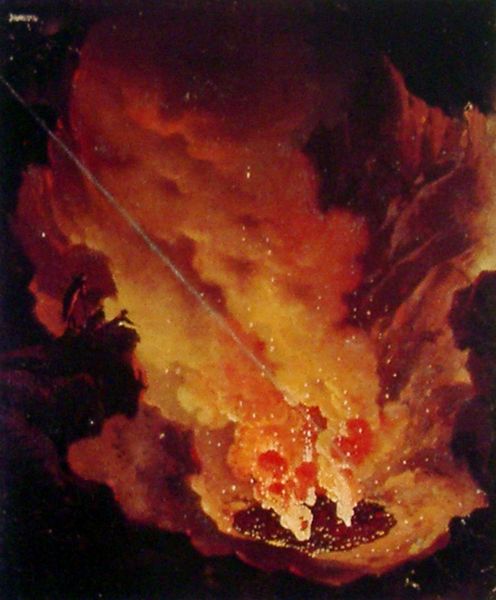
Titel: Ausbruch des Vesuv
Künstler: Michael Wutky
Standort: Wien
Institution: Kupferstichkabinett der Akademie der Bildenden Künste
Schlagwörter: berg, dunkel, felsen, feuer, gemälde, gewitter, schatten, umhang, weiß, wolken, gelb, landschaft, menschen, ocker, stadt, braun, hell, licht, nacht, orange, schwarz, szene, rot, wolke, malerei, stein, tod, öl, natur, qualm, rauch, dunkelheit, tal, beobachten, zuschauer, heiß, fels, gebirge, hitze, dunst, erosion, schlucht, rand, figuren, romantik, angst, beobachter, brand, dampf, gewalt, katastrophe, unglück, detail, rauchen, leuchten, betrachter, klippe, foto, punkte, flamme, explosion, flammen, glut, lava, meteorit, vulkan, linie, abbruch, abgrund, gefahr, strahl, schein, bedrohung, vorsicht, apokalypse, hölle, teufel, gefährlich, rauchwolke, felsvorsprung, helden, glühen, asche, brennend, universum, ausbruch, aureole, kessel, eruption, vesuv, vulkanausbruch, inferno, ror, kratzer, gas, rauchwolken, bombe, funken, komet, sternschnuppe, ätna, kosmos, schlund, krater, magma, naturschauspiel, faszination, gase, dunkelhei, stromboli, ersticken, kraterrand, vulkankrater, comet, temperatur, weissglut, wutky, verdicjtung, extreme hitze, epizentrum, herr der ringe, abenteuerlich